Field crop: maize
Growth stage: 2
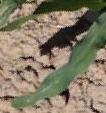
Species: maize